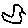
Label: bird